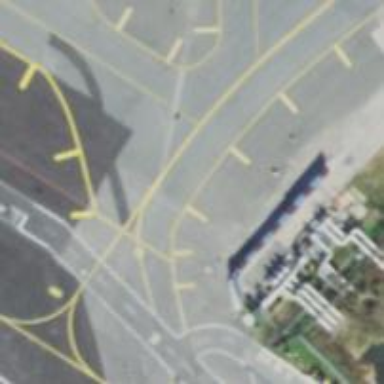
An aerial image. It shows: View of taxiway at the airport.